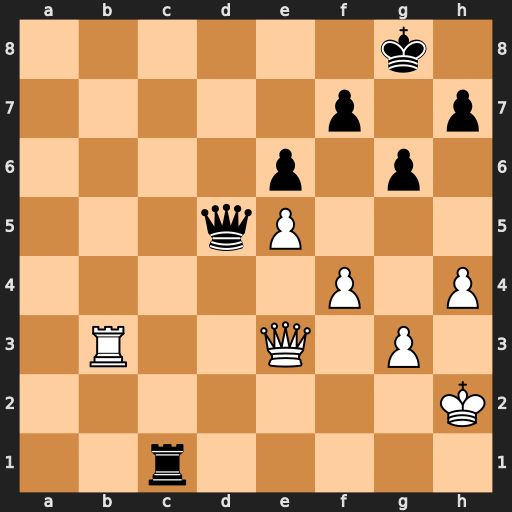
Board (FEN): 6k1/5p1p/4p1p1/3qP3/5P1P/1R2Q1P1/7K/2r5
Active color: w
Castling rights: -
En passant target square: -
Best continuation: Rb8+ Kg7 Qxc1